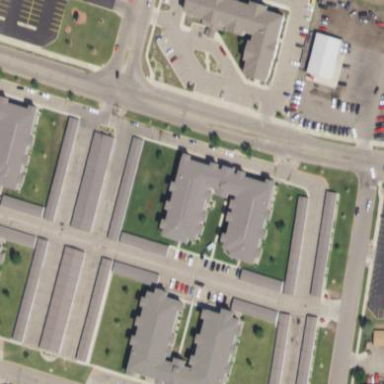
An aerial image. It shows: View of apartment building.